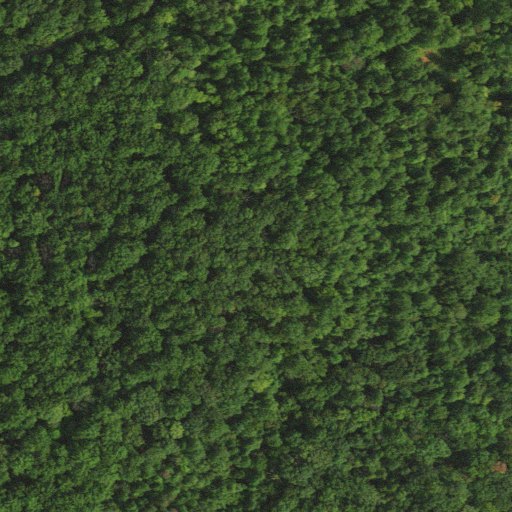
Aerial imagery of mountain in Virginia named Round Head containing only deciduous forest